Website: macys
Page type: customer-info-address
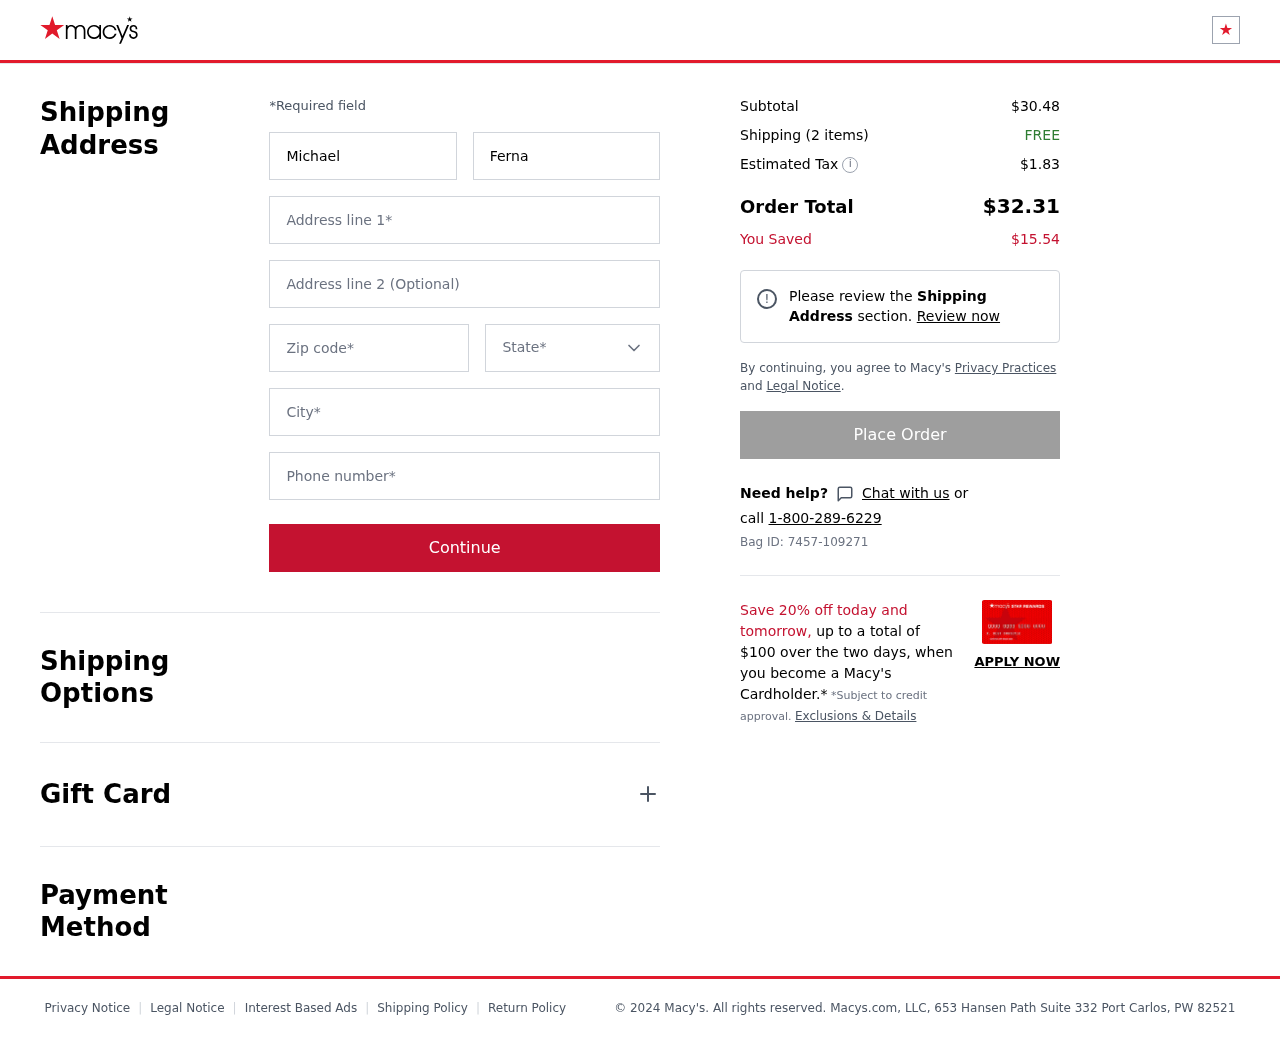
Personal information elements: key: PII_CITY
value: Port Carlos
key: PII_FIRSTNAME
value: Michael
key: PII_LASTNAME
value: Fernandez
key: PII_PHONE
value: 4624077329
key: PII_POSTCODE
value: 82521
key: PII_STATE
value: PW
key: PII_STREET
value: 653 Hansen Path Suite 332
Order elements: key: ORDER_SUBTOTAL
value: $30.48
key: ORDER_NUM_ITEMS
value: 2
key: ORDER_SHIPPING_COST
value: FREE
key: ORDER_TAX
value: $1.83
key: ORDER_TOTAL
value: $32.31
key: ORDER_SAVINGS
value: $15.54
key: ORDER_BAG_ID
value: Bag ID: 7457-109271